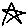
Label: star